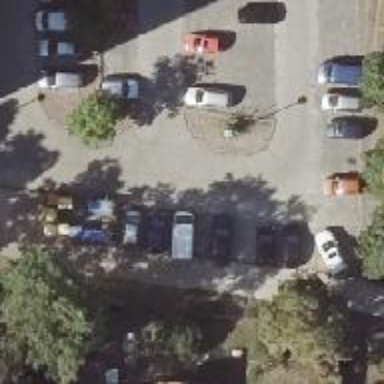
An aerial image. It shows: Road serving as parking aisle.